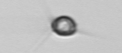
Label: Acanthoica_quattrospina